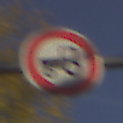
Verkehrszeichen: VerbotKraftfahrzeugeZuegeNichtSchneller25
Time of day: SunriseSunset
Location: Outdoor (Urban)
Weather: PartlyCloudy
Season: Autumn
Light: Natural